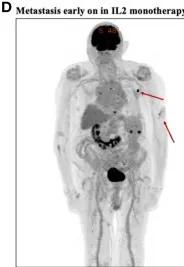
Representative clinical course of a case of a complete responder, patient #2. Showing stable disease. PET-CT early on during IL-2 monotherapy showing extent of disease, with metastatic node highlighted.
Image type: radiology (pet)